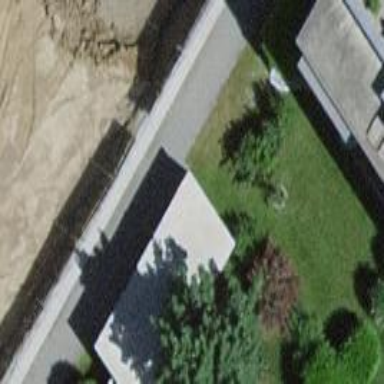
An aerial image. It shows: View of roof of building.